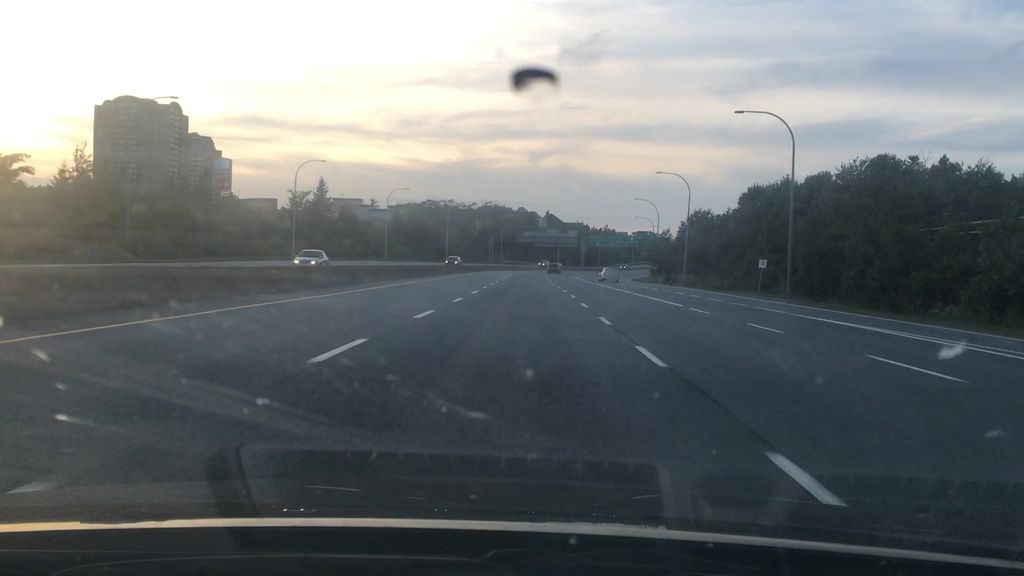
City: halifax